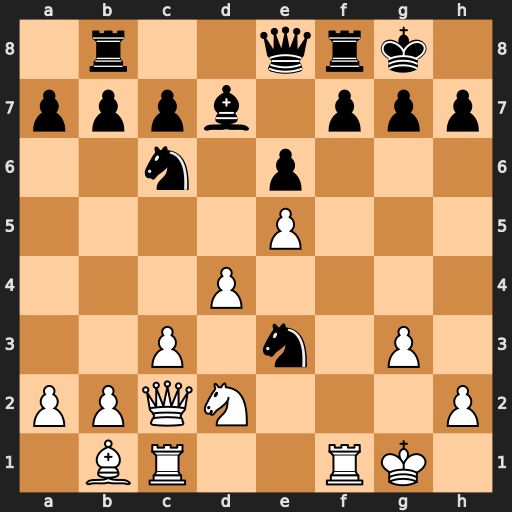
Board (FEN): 1r2qrk1/pppb1ppp/2n1p3/4P3/3P4/2P1n1P1/PPQN3P/1BR2RK1
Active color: w
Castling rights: -
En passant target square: -
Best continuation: Qxh7#